Chest X-ray:
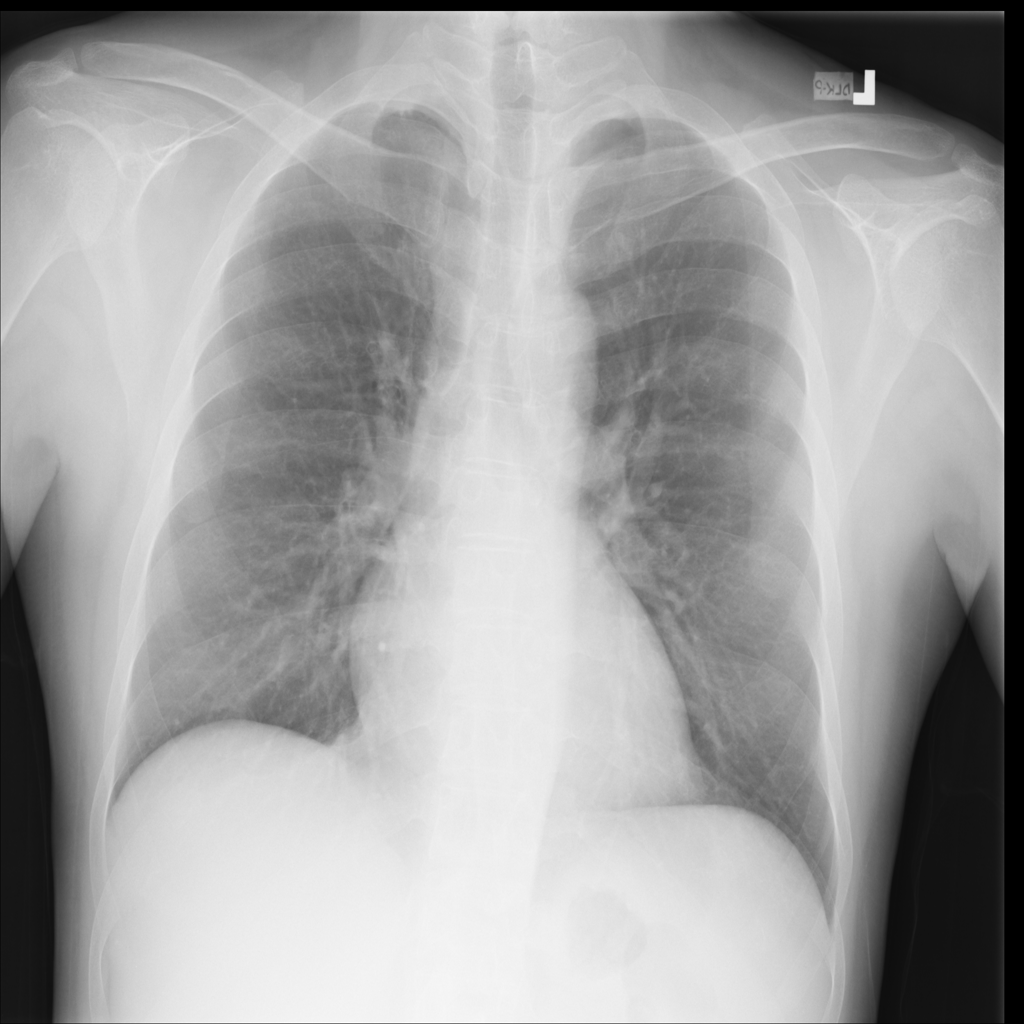
Findings: Calcification
No abnormal finding: no